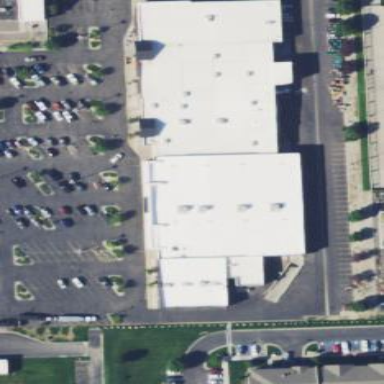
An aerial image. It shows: Building.